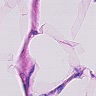
Metastatic tissue present: no